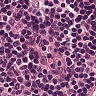
Metastatic tissue present: no